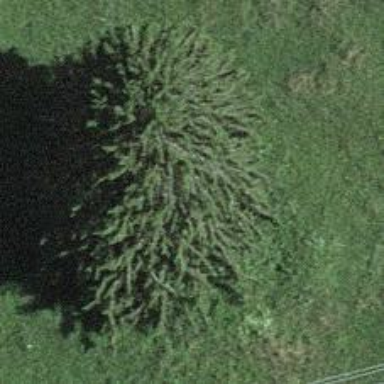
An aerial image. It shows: Beautiful tree in nature.